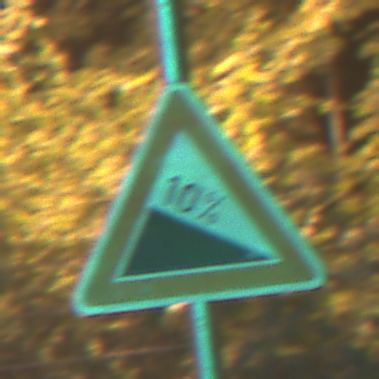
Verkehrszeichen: Gefaelle10
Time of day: Night
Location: Outdoor (Urban)
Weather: PartlyCloudy
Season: NotSpecified
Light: Artificial